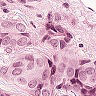
Metastatic tissue present: yes